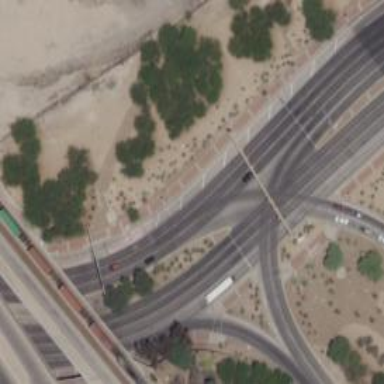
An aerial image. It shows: Trunk link highway.